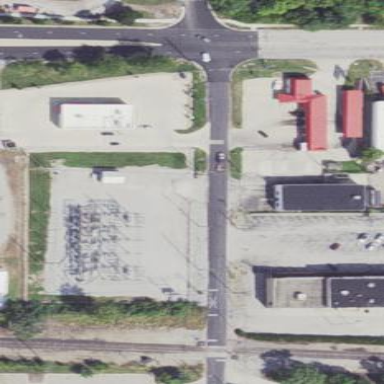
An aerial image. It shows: Power substation.